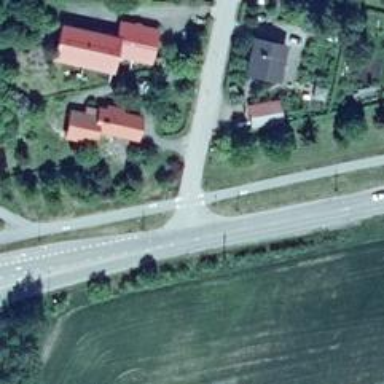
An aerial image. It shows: Road with "give way" sign.